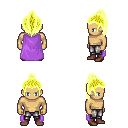
a pixel art fantasy rpg character, male body template, human, tanned skin, lavender cape, metal pants, gold long topknot hairstyle, brown shoes, four views (front, back, left, right), 2x2 character sprite sheet, small pixel art, hard edges, no anti-aliasing